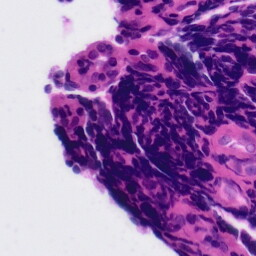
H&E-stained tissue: Tonsil